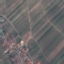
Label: PermanentCrop